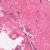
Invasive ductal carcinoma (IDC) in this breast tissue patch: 0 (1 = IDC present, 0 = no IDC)